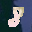
Label: 8